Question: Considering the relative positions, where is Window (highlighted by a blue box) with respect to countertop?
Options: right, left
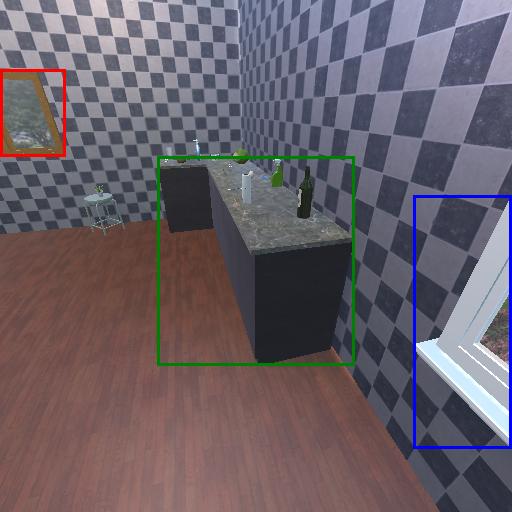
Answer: right